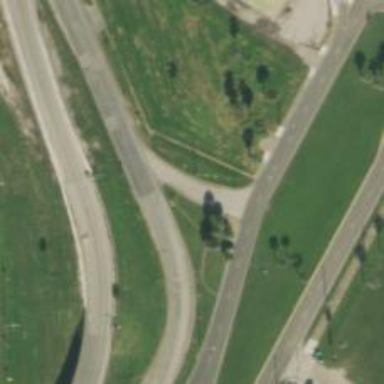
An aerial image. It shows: Secondary link road.